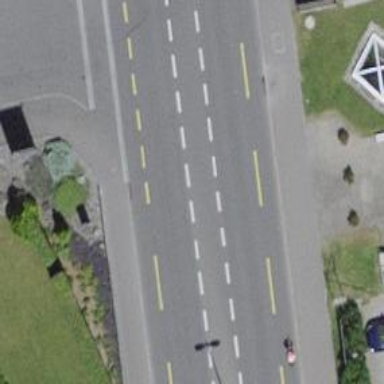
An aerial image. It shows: Asphalt road with primary highway designation. It has sidewalks on both sides and designated cycle lane.